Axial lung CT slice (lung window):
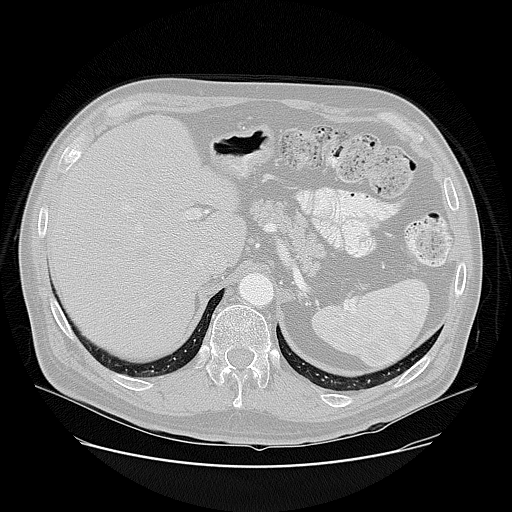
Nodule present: no